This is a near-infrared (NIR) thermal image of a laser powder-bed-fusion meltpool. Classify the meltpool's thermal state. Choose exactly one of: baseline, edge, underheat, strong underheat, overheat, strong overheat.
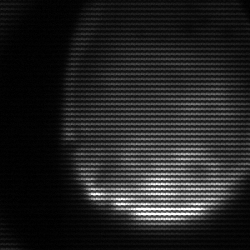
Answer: edge